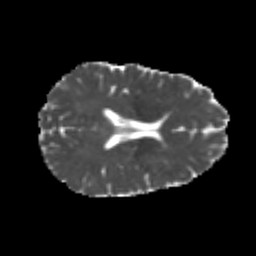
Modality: MD
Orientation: axial
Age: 21
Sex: female
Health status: healthy
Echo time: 0.074 s